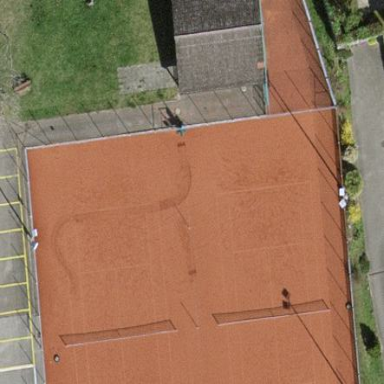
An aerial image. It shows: Clay tennis court on the leisure land pitch.